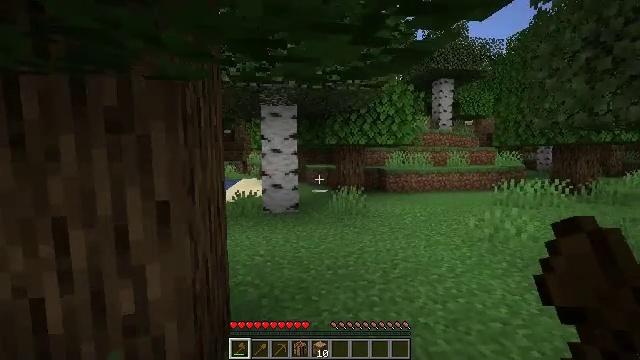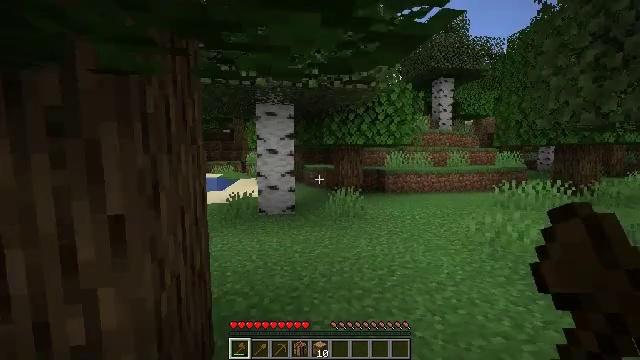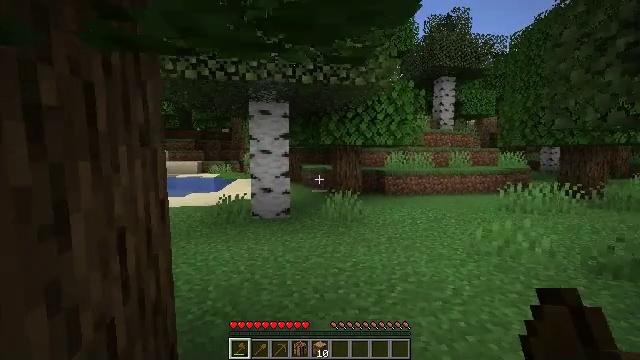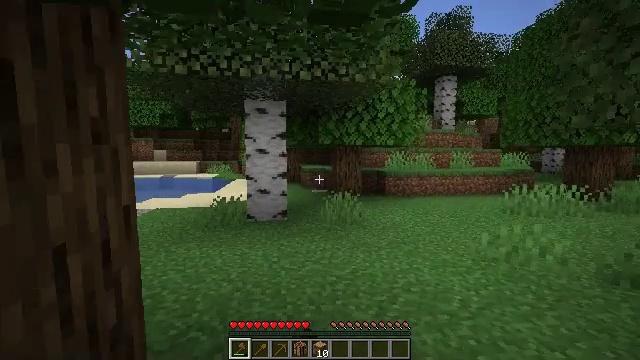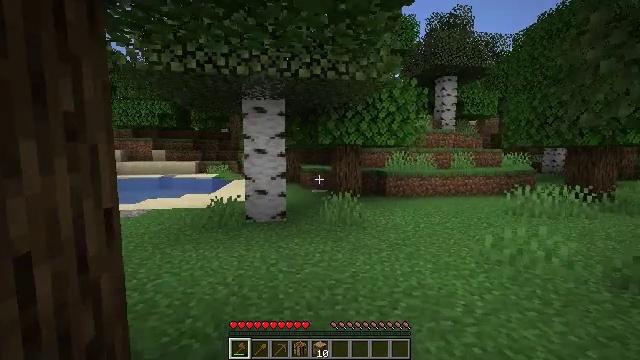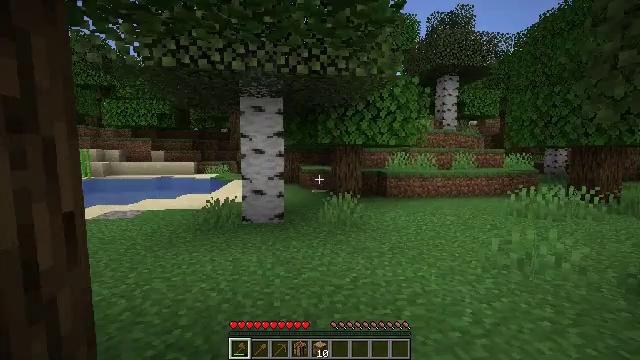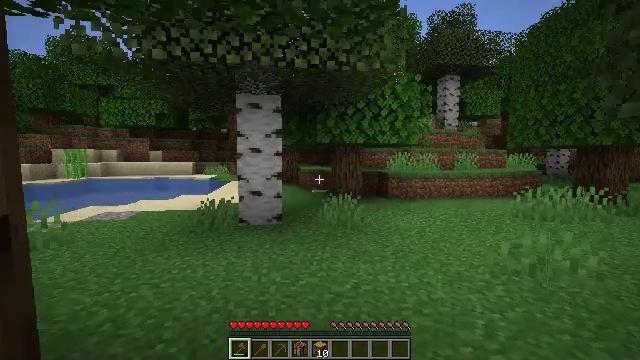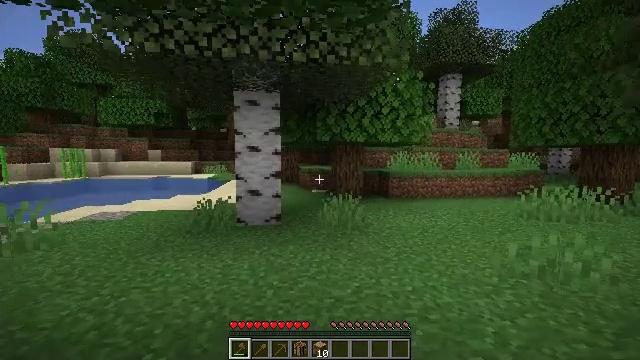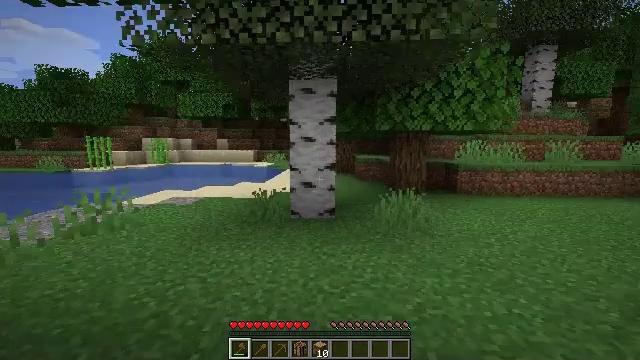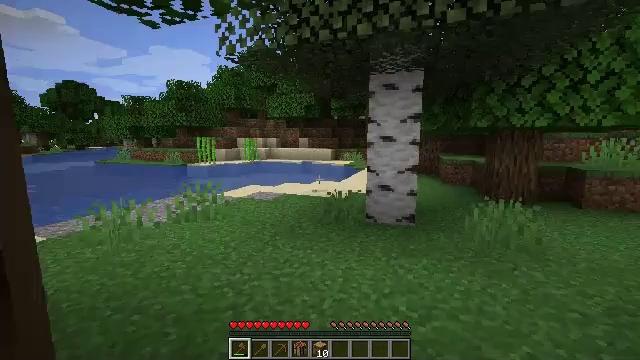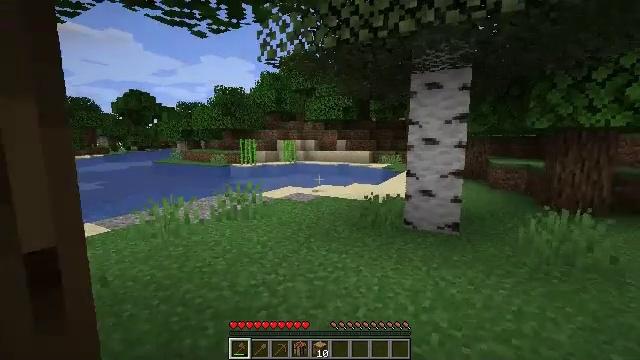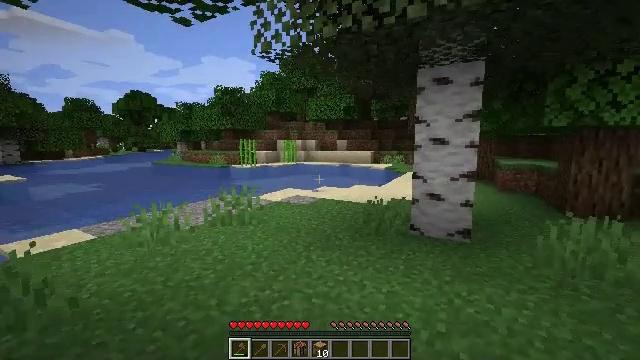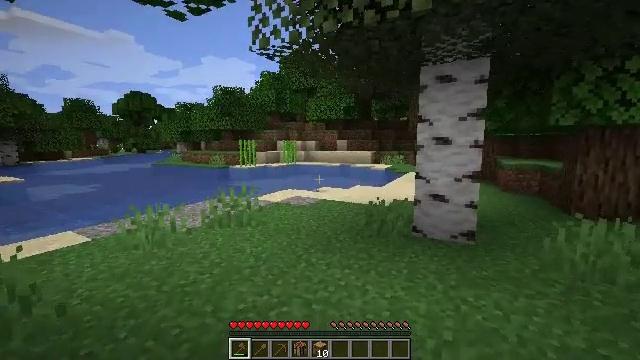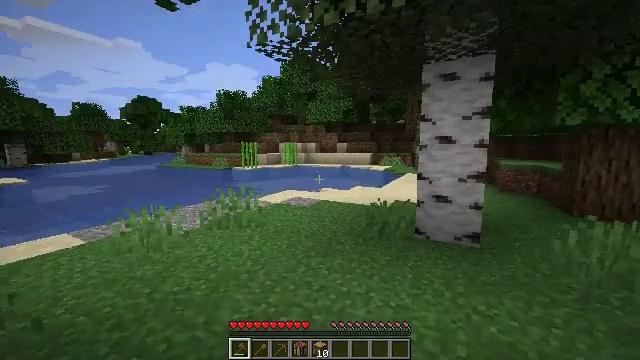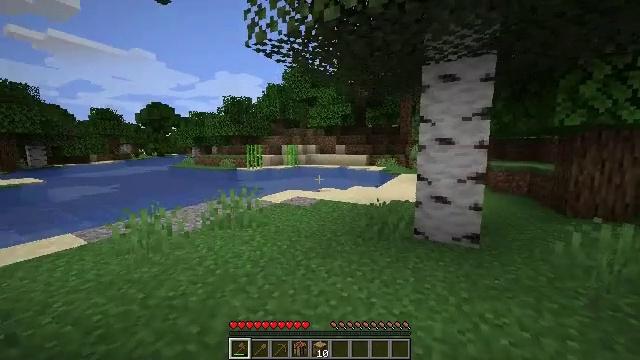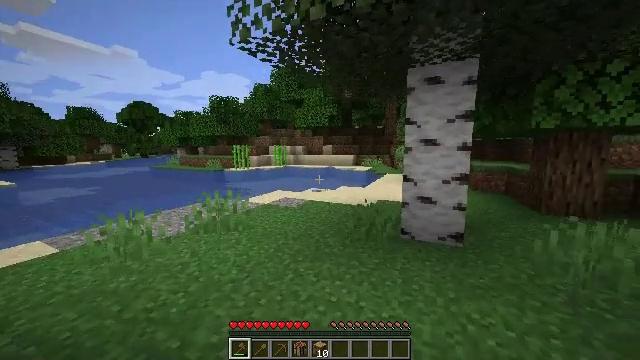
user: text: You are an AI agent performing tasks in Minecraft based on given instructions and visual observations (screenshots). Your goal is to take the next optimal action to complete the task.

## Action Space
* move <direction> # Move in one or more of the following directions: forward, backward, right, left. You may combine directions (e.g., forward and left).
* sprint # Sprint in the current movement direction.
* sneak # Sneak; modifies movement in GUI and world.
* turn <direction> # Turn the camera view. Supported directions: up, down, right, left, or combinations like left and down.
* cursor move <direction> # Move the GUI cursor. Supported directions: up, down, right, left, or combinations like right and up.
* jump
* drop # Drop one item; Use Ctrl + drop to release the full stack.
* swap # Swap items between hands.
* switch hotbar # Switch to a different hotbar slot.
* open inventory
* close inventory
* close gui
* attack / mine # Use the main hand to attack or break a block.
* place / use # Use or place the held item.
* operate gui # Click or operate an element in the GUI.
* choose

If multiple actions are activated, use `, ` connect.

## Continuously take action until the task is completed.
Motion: motion action
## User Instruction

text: Mine the lilac flower.
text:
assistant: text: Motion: move forward
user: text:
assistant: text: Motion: move forward, attack / mine
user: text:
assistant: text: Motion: move forward, attack / mine
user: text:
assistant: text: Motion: move forward, attack / mine
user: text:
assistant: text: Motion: move forward, attack / mine
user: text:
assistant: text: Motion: move forward, attack / mine
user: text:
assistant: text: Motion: move forward, attack / mine
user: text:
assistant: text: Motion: move forward, turn left and down
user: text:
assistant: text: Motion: move forward, turn left
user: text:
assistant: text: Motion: move forward, turn left
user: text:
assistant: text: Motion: move forward
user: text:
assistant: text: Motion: move forward, sprint
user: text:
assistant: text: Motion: move forward, sprint
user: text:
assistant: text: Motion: move forward, sprint
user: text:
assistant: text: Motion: move forward, sprint, turn right
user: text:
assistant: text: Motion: move forward, sprint, turn right
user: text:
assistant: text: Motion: move forward, sprint
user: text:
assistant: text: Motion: move forward, sprint
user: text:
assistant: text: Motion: move forward, sprint
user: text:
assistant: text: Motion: move forward, sprint
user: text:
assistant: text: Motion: move forward, sprint
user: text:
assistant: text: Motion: move forward, sprint, turn right
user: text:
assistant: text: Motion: move forward, sprint, turn right
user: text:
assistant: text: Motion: move forward, sprint, turn right
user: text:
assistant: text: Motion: move forward, sprint
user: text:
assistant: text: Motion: move forward, sprint, turn right and down
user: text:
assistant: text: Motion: move forward, sprint
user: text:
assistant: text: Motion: move forward, sprint
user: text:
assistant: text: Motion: move forward, sprint
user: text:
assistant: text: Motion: move forward, sprint